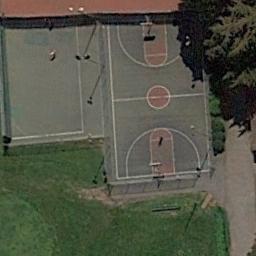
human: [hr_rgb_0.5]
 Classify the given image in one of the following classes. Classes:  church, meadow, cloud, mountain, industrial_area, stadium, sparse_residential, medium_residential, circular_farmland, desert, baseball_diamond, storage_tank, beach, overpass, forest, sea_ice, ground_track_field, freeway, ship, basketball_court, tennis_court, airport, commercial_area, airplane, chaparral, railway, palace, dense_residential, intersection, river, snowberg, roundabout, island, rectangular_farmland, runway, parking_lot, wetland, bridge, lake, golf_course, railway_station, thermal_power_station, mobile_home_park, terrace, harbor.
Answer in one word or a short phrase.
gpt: basketball_court